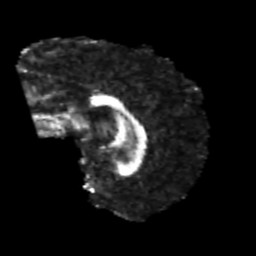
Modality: FA
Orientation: sagittal
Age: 22
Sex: male
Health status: healthy
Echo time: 0.074 s